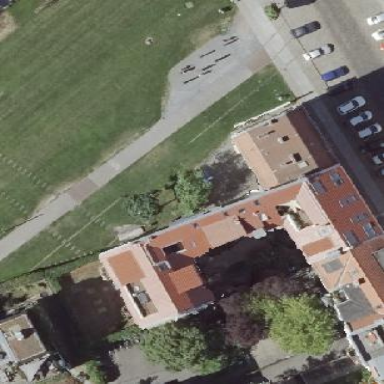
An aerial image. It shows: Residential building that serves as school.